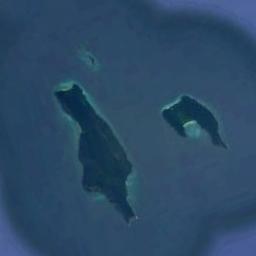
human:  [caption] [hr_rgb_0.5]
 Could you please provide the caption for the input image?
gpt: The island on the left is bigger than the island on the right .

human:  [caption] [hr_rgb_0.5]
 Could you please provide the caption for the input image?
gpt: There are two large and small islands with irregular shapes on the blue sea  The green plants on the island are flourishing .

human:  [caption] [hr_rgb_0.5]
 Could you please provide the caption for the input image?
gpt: The shape of the island is almost rectangular .

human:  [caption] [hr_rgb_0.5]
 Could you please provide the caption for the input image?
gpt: Two big island and a small island are surrounded by light blue waters .

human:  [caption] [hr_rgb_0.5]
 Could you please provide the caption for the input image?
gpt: There are two blue islands on a blue sea .